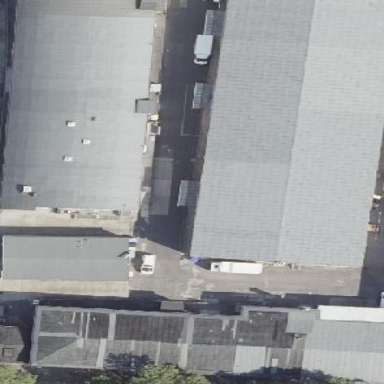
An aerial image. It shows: Industrial building.